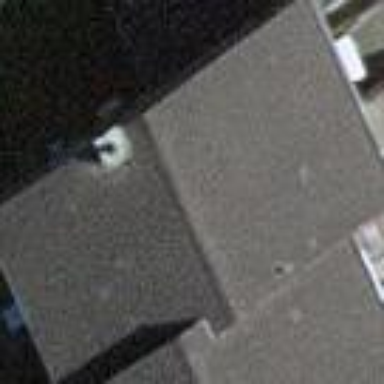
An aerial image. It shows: Terrace building.